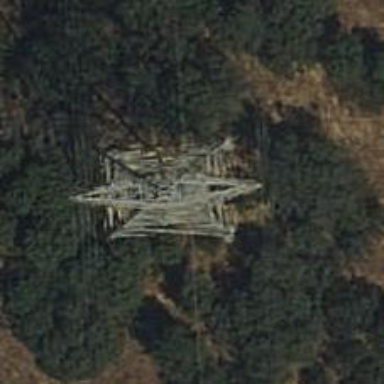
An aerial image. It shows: Power line is depicted.